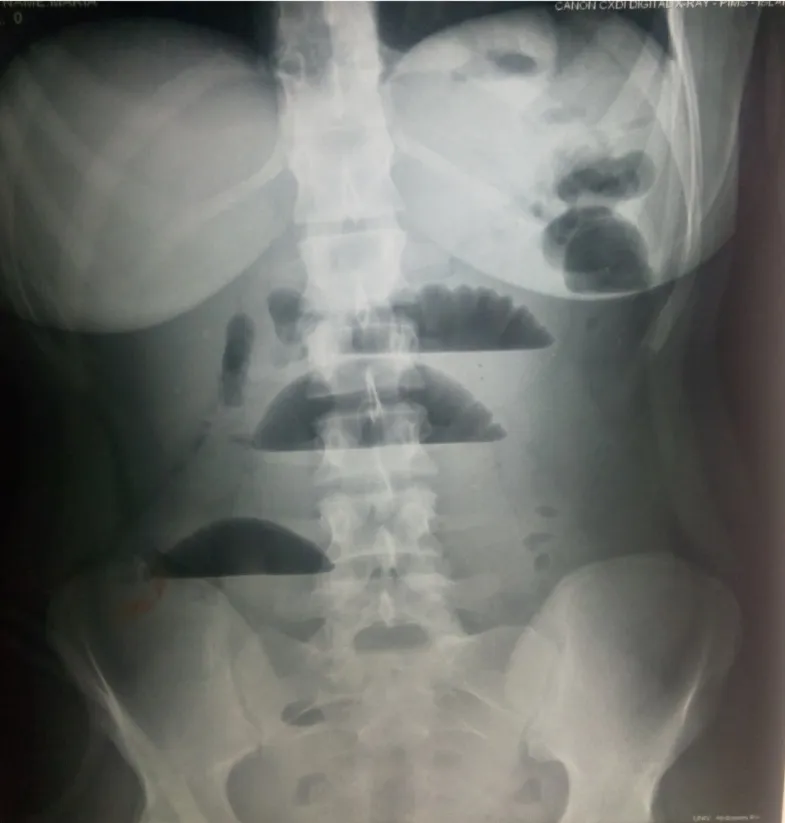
Erect x ray abdomen showing dilated bowel loops.
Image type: radiology (x_ray)